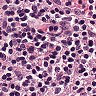
Metastatic tissue present: no